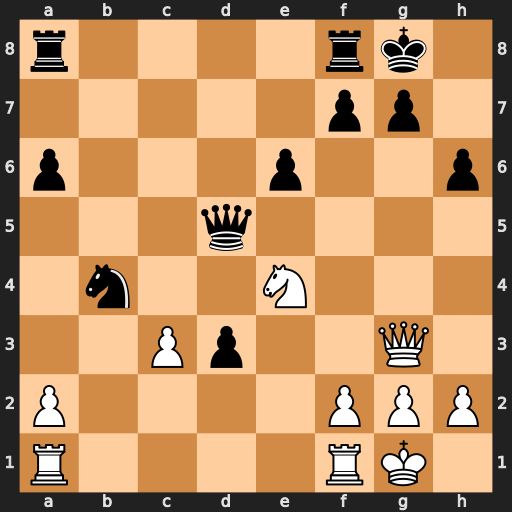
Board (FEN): r4rk1/5pp1/p3p2p/3q4/1n2N3/2Pp2Q1/P4PPP/R4RK1
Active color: w
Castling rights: -
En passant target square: -
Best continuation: Nf6+ Kh8 Nxd5